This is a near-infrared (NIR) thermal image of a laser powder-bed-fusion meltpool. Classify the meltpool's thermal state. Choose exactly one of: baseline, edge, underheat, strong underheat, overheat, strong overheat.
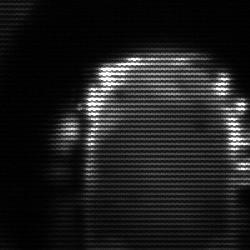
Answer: baseline